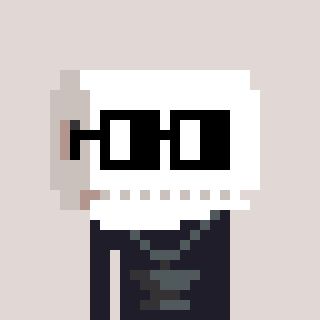
a pixel art character with square black glasses, a toiletpaper-full-shaped head and a grayscale-colored body on a warm background